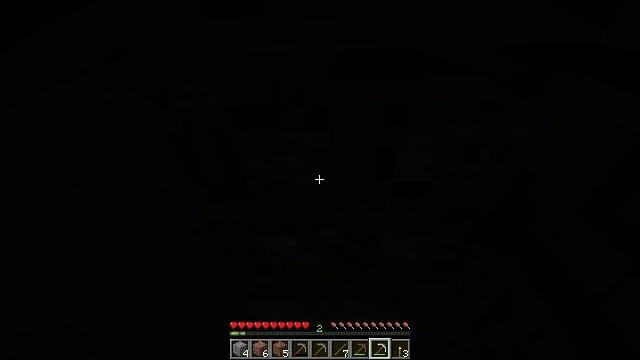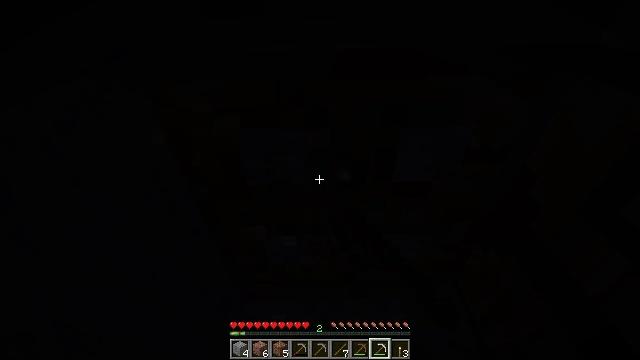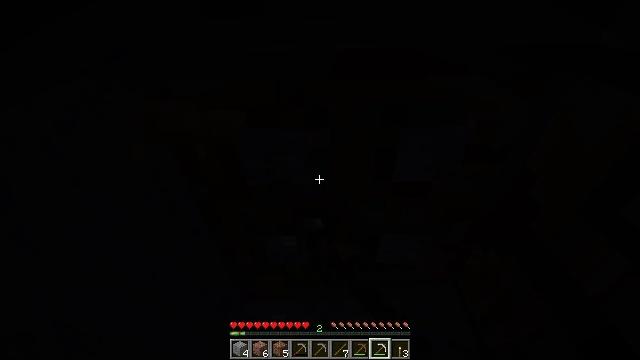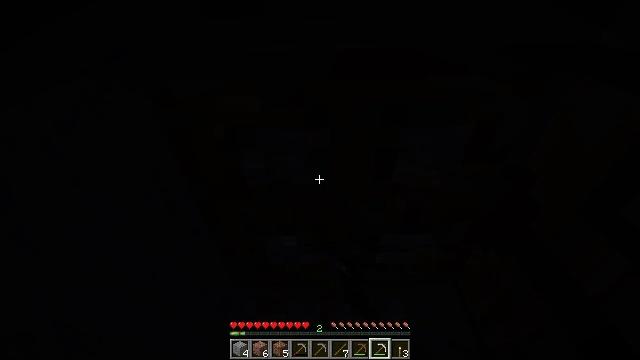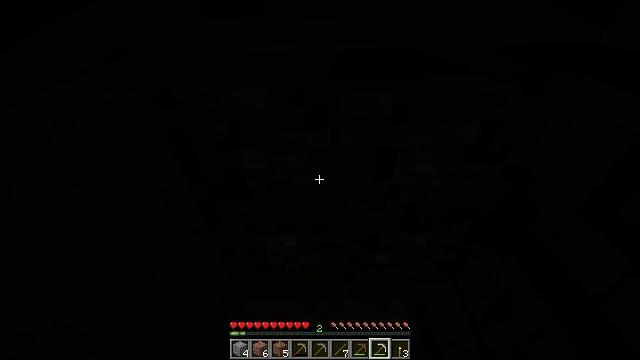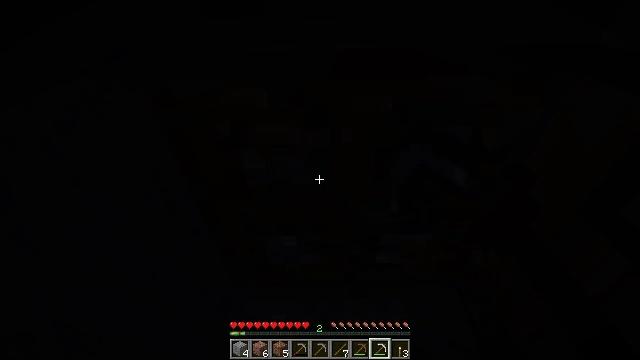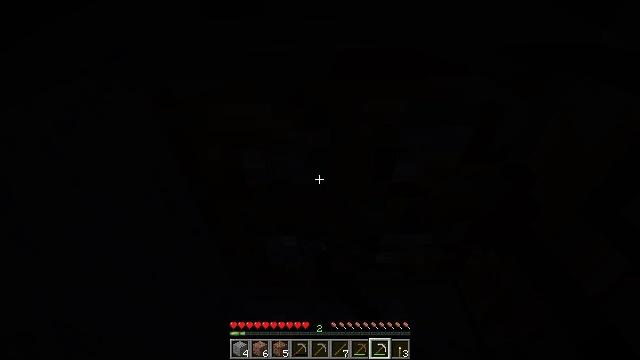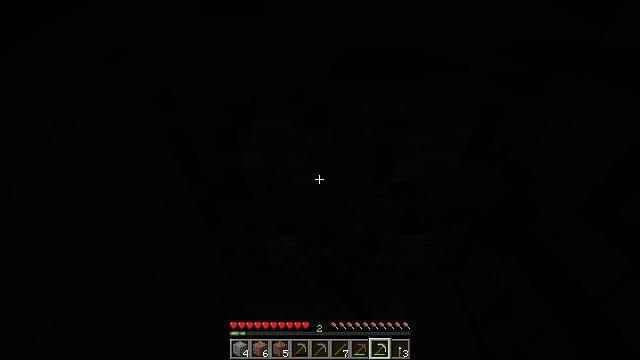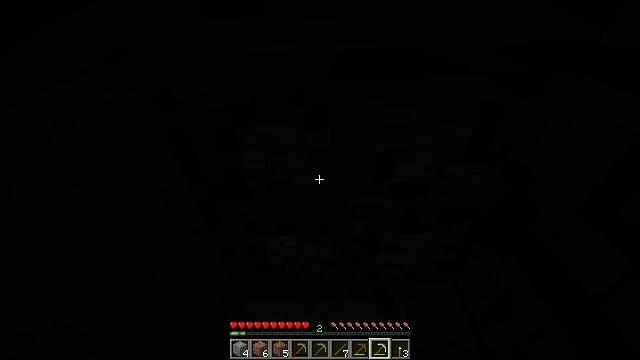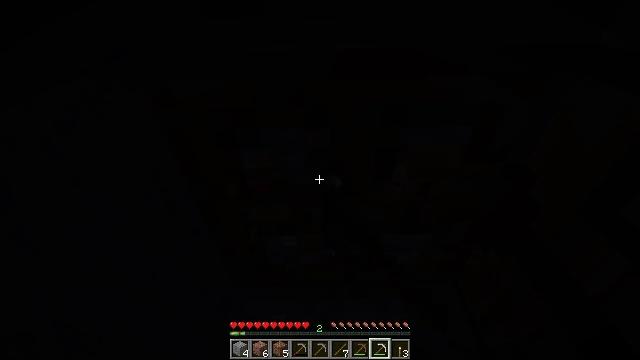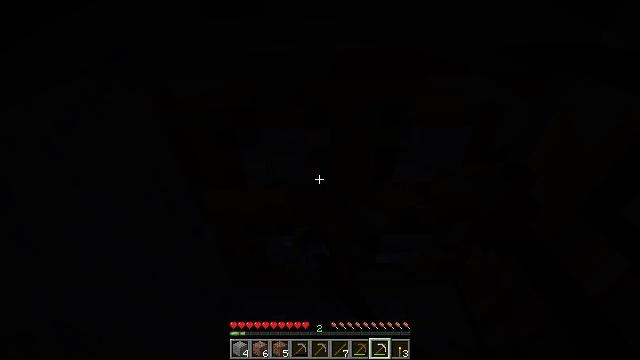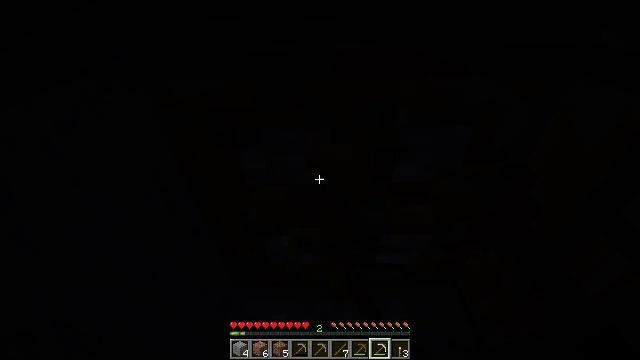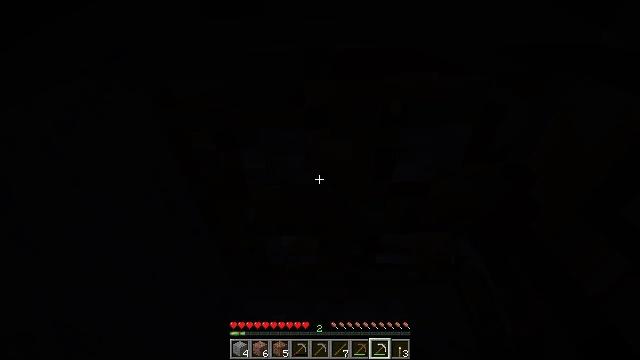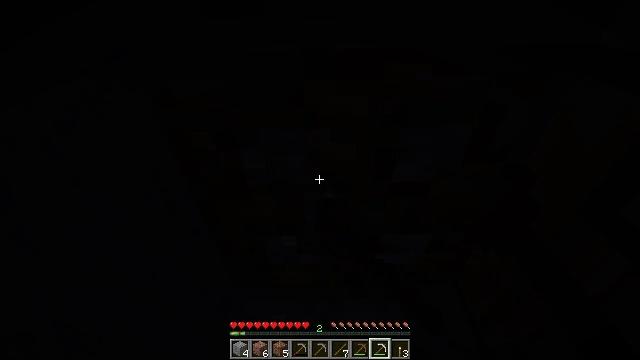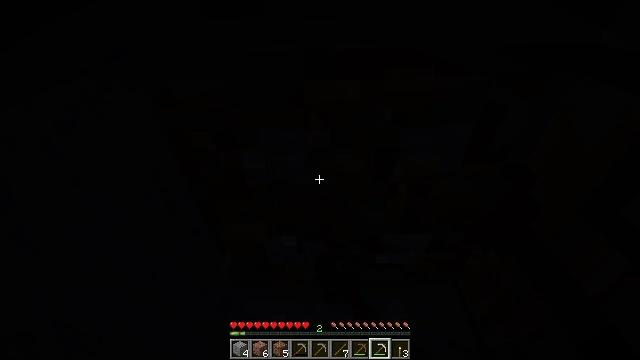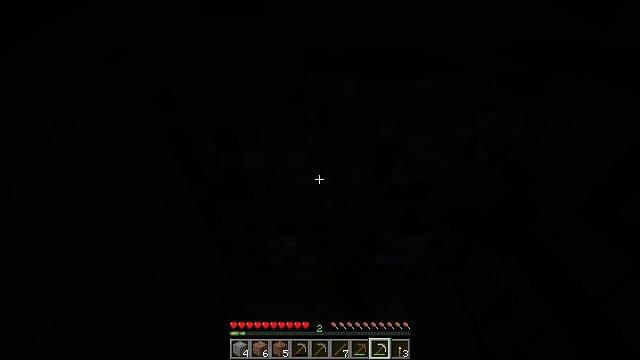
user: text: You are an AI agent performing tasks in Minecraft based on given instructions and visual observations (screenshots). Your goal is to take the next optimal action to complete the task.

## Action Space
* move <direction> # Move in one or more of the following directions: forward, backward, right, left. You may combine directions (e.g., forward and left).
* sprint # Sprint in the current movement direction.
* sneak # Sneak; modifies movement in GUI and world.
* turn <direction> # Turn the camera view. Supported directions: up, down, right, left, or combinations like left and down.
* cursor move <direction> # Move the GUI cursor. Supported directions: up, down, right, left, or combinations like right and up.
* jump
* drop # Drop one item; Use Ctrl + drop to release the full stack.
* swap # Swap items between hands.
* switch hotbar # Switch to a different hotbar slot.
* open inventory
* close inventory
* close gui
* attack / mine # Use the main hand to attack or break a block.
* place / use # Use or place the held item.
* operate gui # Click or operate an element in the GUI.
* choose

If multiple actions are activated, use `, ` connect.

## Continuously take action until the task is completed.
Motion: motion action
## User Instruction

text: Mine the oak trapdoor.
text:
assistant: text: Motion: attack / mine
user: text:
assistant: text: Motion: attack / mine
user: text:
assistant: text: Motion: attack / mine
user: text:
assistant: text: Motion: attack / mine
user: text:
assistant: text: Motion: attack / mine
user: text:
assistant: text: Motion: attack / mine
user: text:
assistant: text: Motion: attack / mine
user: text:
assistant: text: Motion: attack / mine
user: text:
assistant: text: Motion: attack / mine
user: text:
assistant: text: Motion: attack / mine
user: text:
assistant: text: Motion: attack / mine
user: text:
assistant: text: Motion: attack / mine
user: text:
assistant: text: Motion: attack / mine
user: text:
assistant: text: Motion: attack / mine
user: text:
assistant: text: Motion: attack / mine
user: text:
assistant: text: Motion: attack / mine
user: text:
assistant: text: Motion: attack / mine
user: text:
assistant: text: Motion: attack / mine
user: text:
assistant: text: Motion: attack / mine
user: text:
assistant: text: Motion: attack / mine
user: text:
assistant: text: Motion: attack / mine
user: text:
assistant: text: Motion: attack / mine
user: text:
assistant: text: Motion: attack / mine
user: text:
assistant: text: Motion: attack / mine
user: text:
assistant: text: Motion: attack / mine
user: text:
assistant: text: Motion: attack / mine